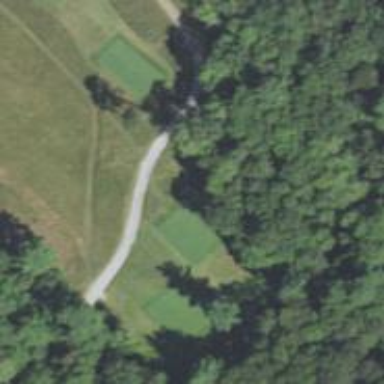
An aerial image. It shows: Service road used as golf cart path.